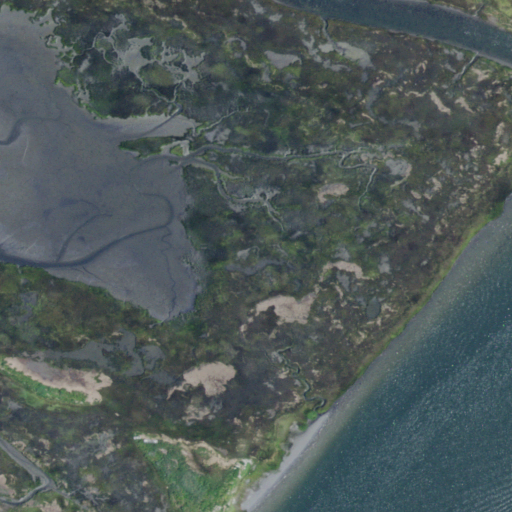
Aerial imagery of island in New Jersey named Dune Island containing herbaceous wetlands and open water